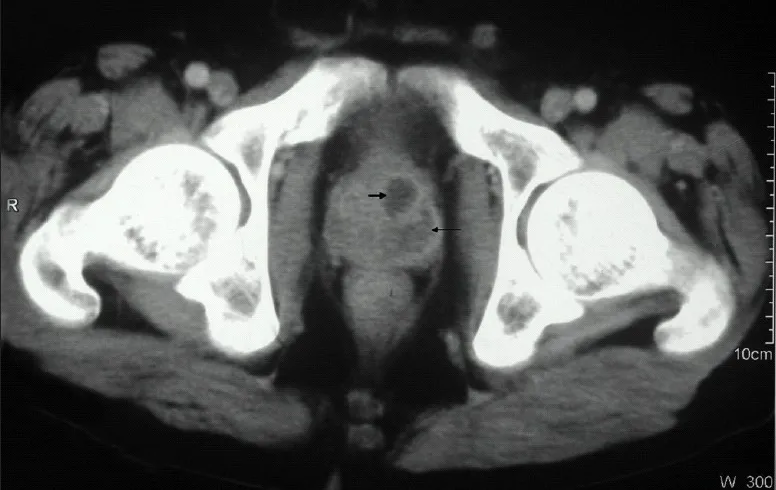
CT scan showing hypodense lesions in the prostate.
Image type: radiology (ct)